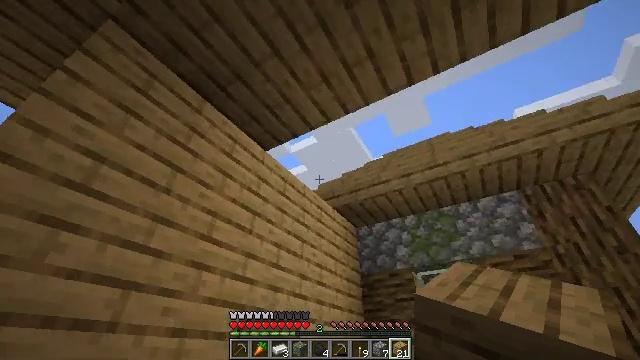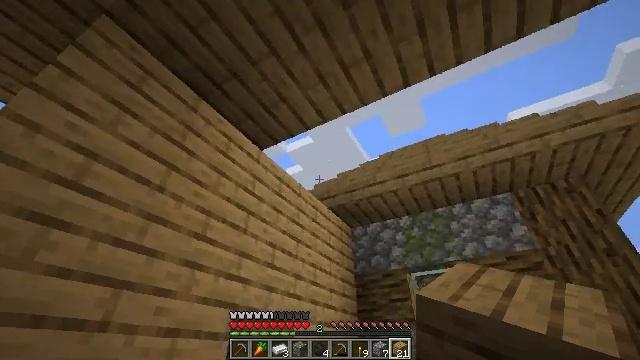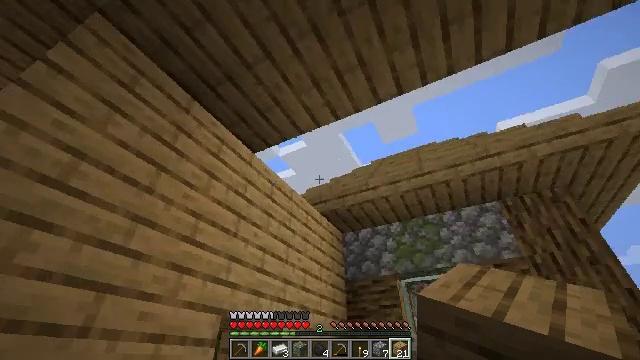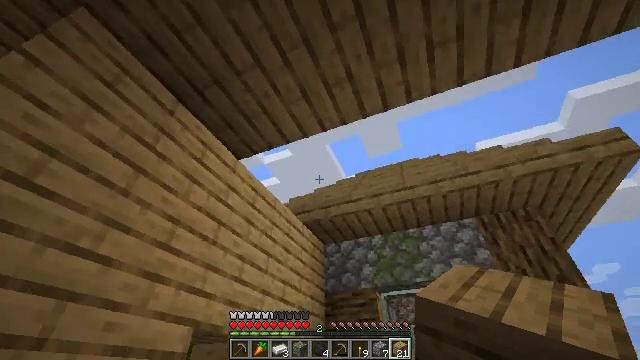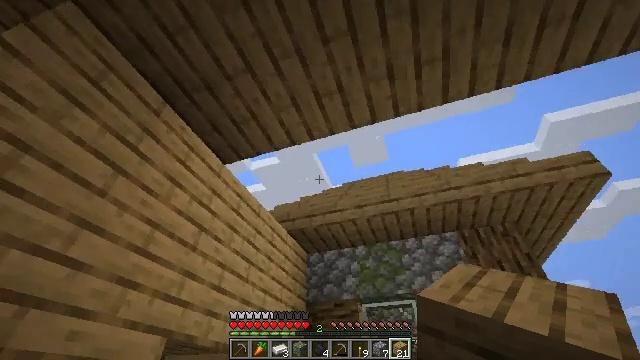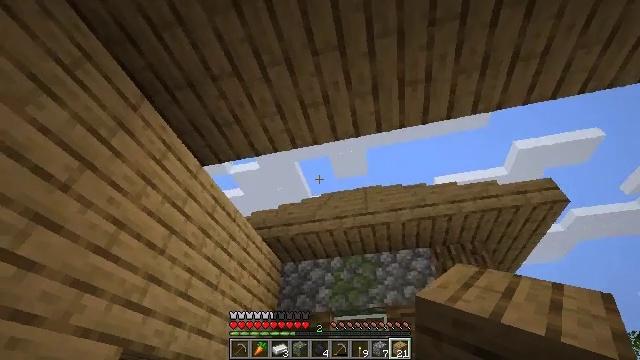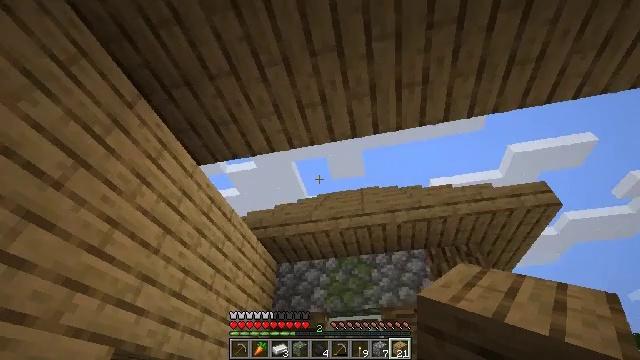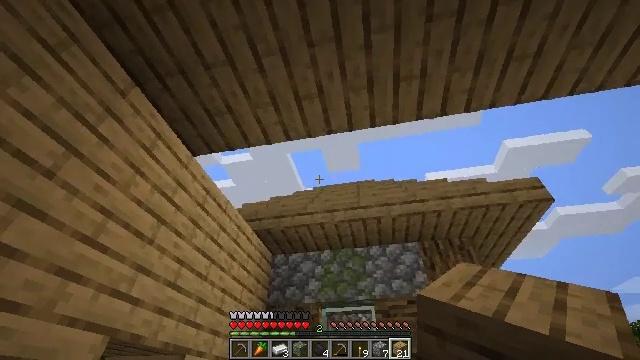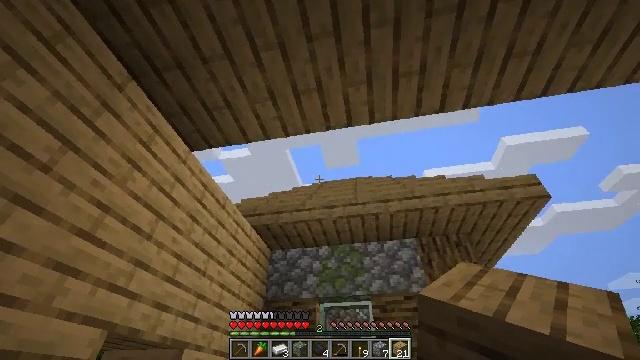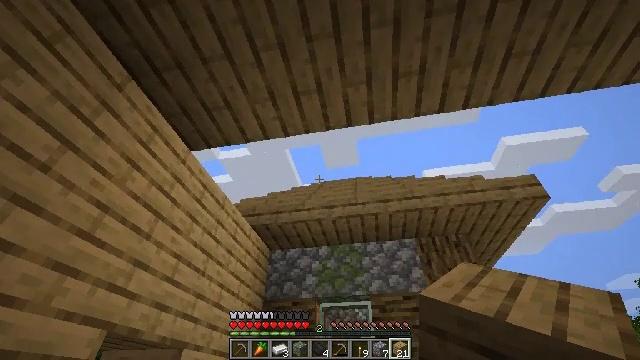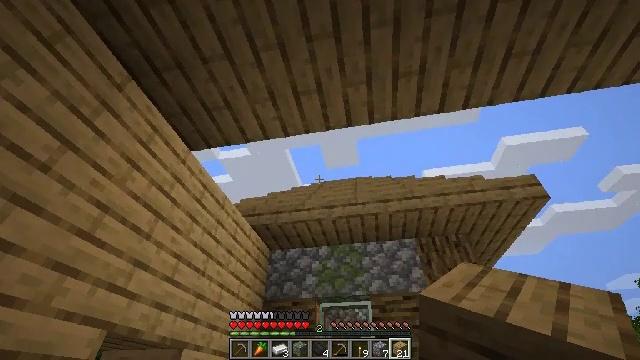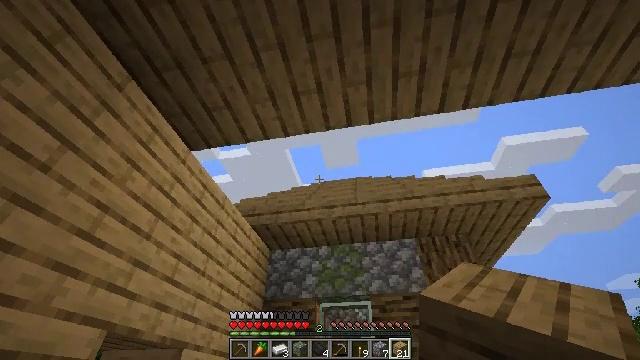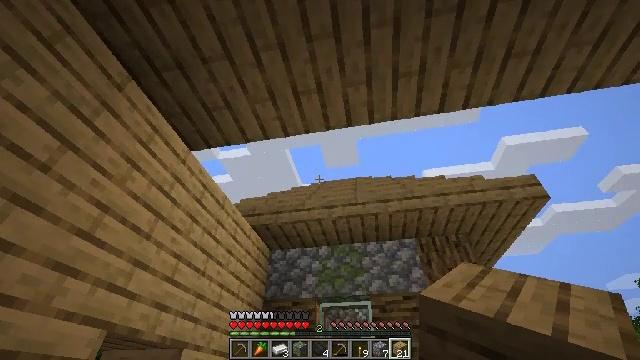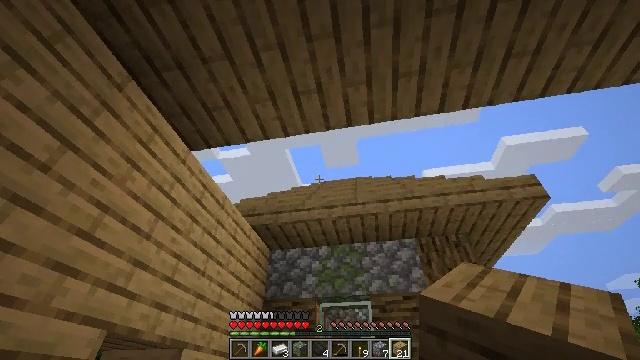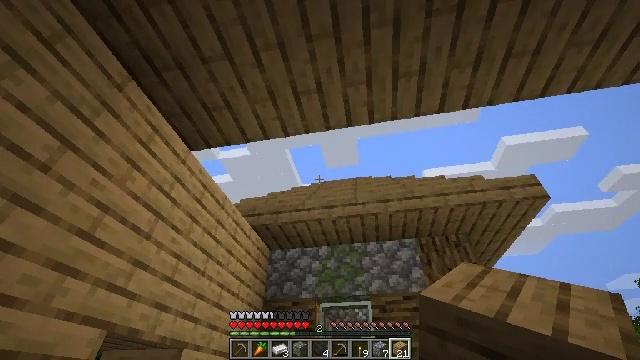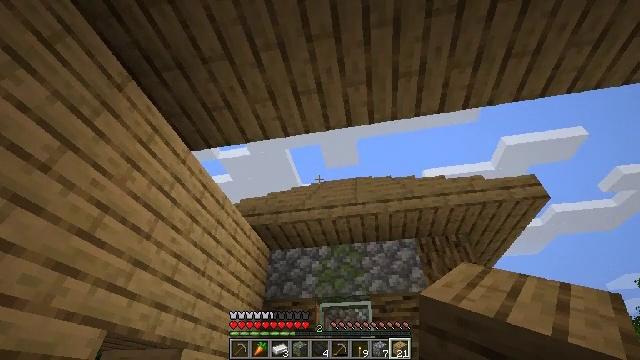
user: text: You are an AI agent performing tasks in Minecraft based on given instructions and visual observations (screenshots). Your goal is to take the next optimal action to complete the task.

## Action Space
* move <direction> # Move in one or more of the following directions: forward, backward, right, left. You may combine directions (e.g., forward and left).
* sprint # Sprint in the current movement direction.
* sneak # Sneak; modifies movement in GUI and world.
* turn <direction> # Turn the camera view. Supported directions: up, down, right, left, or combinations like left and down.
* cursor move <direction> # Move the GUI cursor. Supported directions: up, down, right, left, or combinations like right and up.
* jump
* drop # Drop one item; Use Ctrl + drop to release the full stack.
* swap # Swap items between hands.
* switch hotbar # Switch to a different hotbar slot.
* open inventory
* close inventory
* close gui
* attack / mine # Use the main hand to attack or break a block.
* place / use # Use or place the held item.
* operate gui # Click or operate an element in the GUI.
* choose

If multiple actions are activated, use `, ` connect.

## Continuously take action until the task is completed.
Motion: motion action
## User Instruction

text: Collect oak stairs from a structure.
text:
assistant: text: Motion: turn right
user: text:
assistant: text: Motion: turn right and up
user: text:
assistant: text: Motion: turn right and up
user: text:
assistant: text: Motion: turn right and up
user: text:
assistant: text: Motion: turn right and up
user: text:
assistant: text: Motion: turn right
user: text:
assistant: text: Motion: turn right and down
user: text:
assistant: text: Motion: no_op
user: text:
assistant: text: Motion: no_op
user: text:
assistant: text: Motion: no_op
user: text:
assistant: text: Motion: no_op
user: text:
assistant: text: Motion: no_op
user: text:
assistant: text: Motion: no_op
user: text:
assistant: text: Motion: no_op
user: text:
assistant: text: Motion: no_op
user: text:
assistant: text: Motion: no_op
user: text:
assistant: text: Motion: no_op
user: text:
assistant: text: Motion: no_op
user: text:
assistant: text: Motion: no_op
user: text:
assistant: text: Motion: no_op
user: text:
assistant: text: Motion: no_op
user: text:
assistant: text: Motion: no_op
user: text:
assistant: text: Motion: no_op
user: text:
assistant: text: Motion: no_op
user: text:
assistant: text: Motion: no_op
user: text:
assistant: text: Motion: no_op
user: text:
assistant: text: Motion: no_op
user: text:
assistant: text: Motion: move forward
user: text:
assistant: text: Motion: move forward
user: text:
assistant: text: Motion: move forward